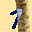
Label: 7